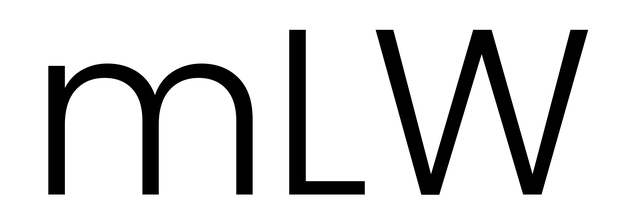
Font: Poppins-Light